Question: I get a strange behavior in my CPP application using the mysqlcpp library with 'sql::SQLString'. When I create a ne SQLString, either from 'const char' or 'std::string', it seems like the constructor malformes the content.
Here my code:
'''
sql::SQLString hostname("jp-sys3");
//sql::SQLString hostname = sql::SQLString(settings->database().hostname());
sql::SQLString username = sql::SQLString(settings->database().username());
sql::SQLString password = sql::SQLString(settings->database().password());
'''
When I initialize a variable of the SQLString with this literal or from my settings class (std::string), I see, when setting a break point (at line 'sql::SQLString username'), that the content of hostname is something completely different
E.g.
'''
realStr="=8";
'''

But this differs from run to run.
At first I used pre-build libraries (1.1.3, x32) and later I built it from source (Visual Studio 2012 Update 2). This resulted in the same behavior. Debug build treats the char literal in the right way, the release build not.
Can anyone give a hint what's going wrong here?
Debug link options:
Release link options:
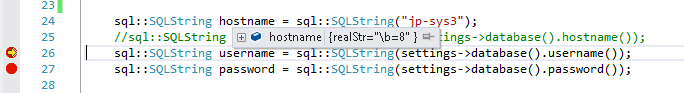
Answer: I found finally the solution, this behavior was caused through the binarys downloaded from mysql. After rebuild with my Visual Studio version everything works as intended.